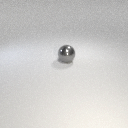
large gray metal sphere